Interaction volume radius: 5 \u00c5
Interaction volume height: 30 \u00c5
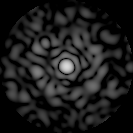
Disorder parameter: 0.8129